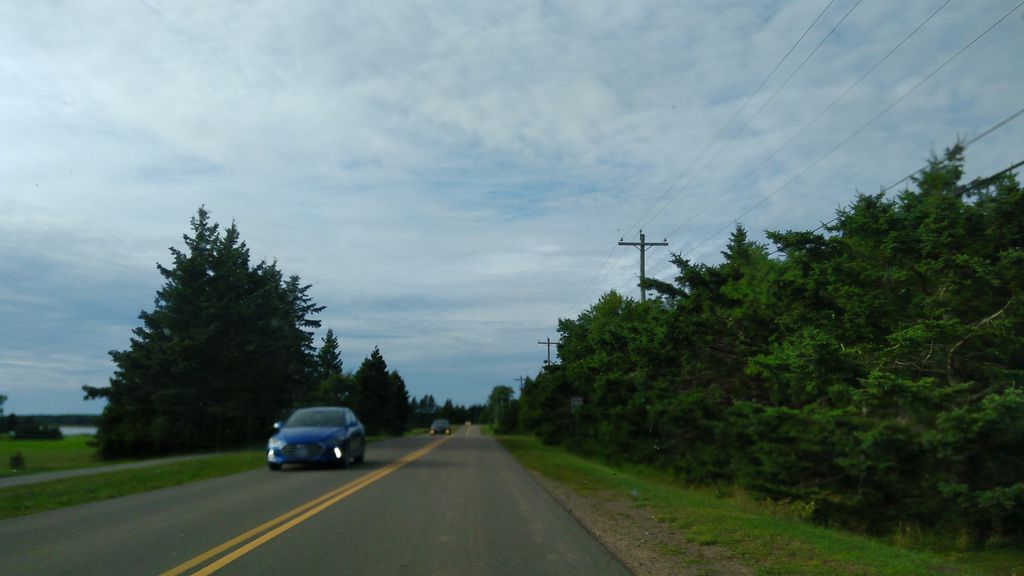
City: charlottetown